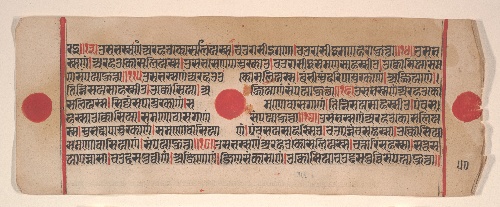
Artist: Bhadrabahu
Artist bio: Indian, died ca. 356 BCE
Date: 15th century
Object type: Folio
Classification: Paintings
Medium: Ink, opaque watercolor, and gold on paper
Culture: India (Gujarat)
Dimensions: (Average size .1–.71): 4 1/2 x 11 3/8 in. (11.4 x 28.9 cm)
Department: Asian Art
Credit line: Bequest of Cora Timken Burnett, 1956
Accession year: 1957
Repository: Metropolitan Museum of Art, New York, NY